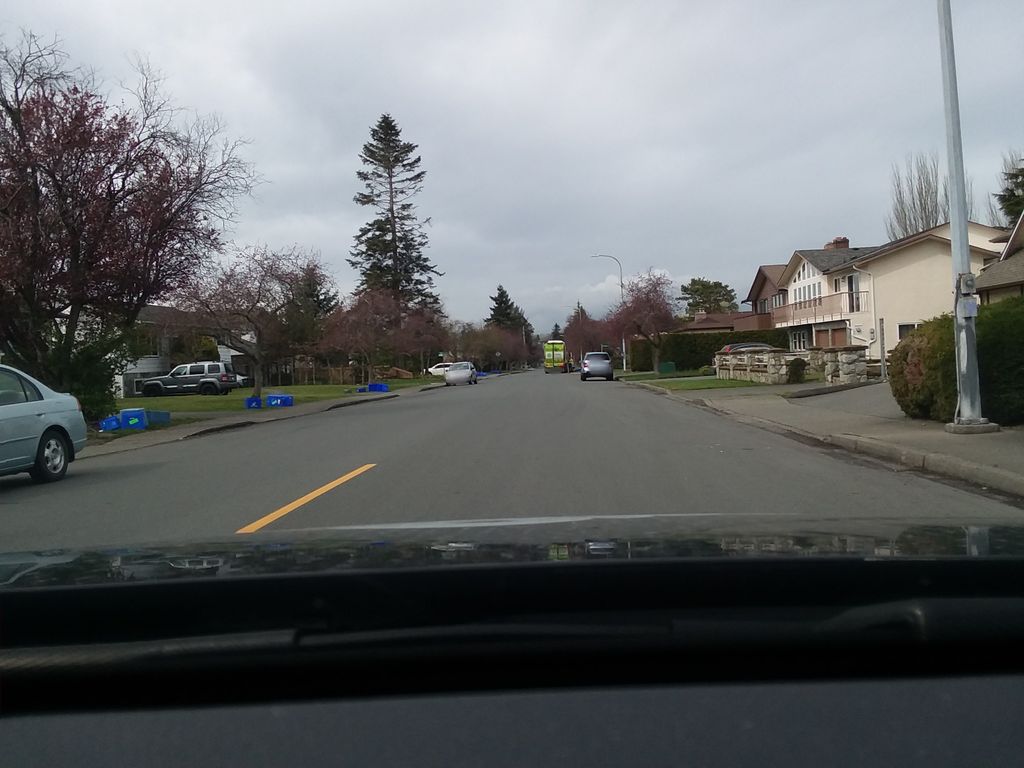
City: victoria